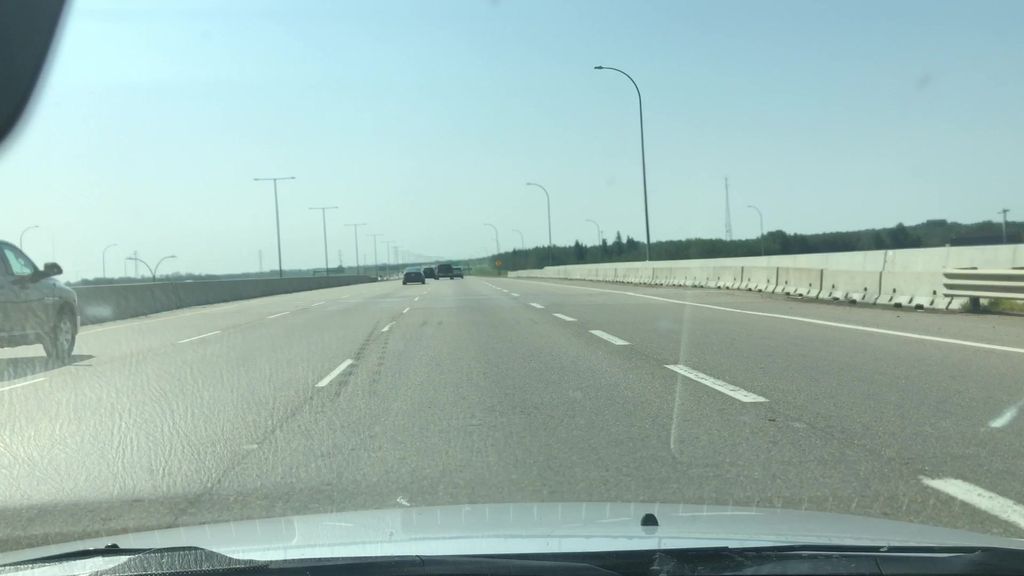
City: edmonton